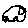
Label: car